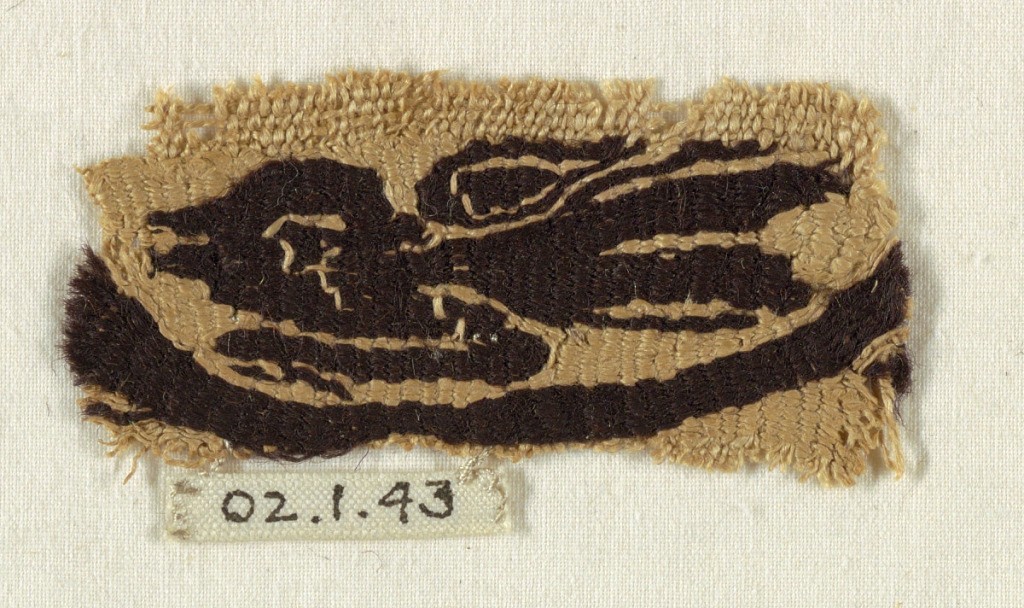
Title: Fragment
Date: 3rd–4th century
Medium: Warp; S-spun linen. Weft; S-spun linen, S-spun wool. Technique: Slightly warp -faced plain weave and slit tapestry with supplementary weft wrapping.
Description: A narrow tapestry band, monochrome, dark pattern on light ground. Plant motifs and curvelinear lines.  For the tapestry, warp is grouped in 3+2 with crossing and floating warps.